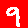
Digit: 9